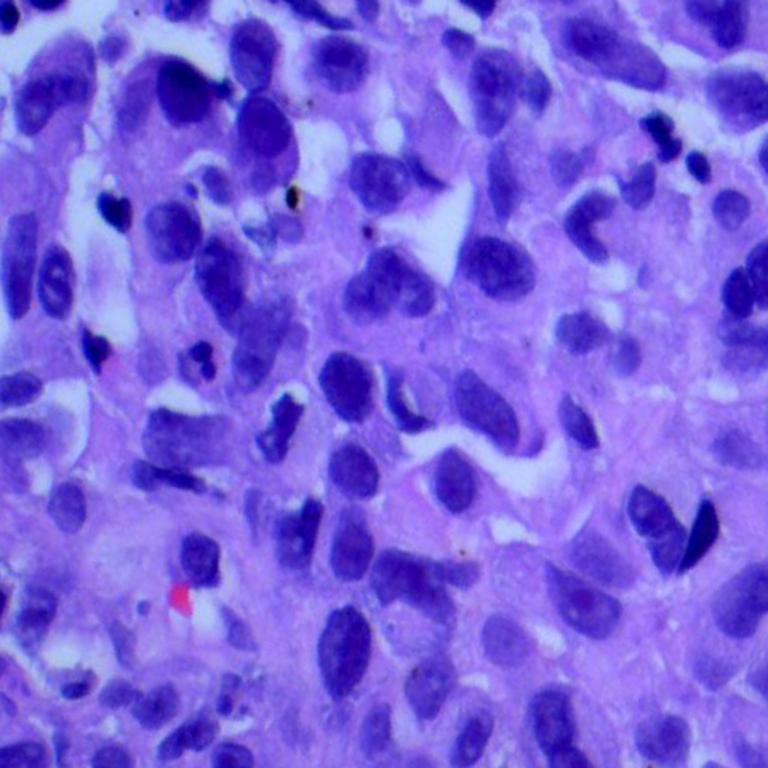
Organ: lung
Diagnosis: adenocarcinomas